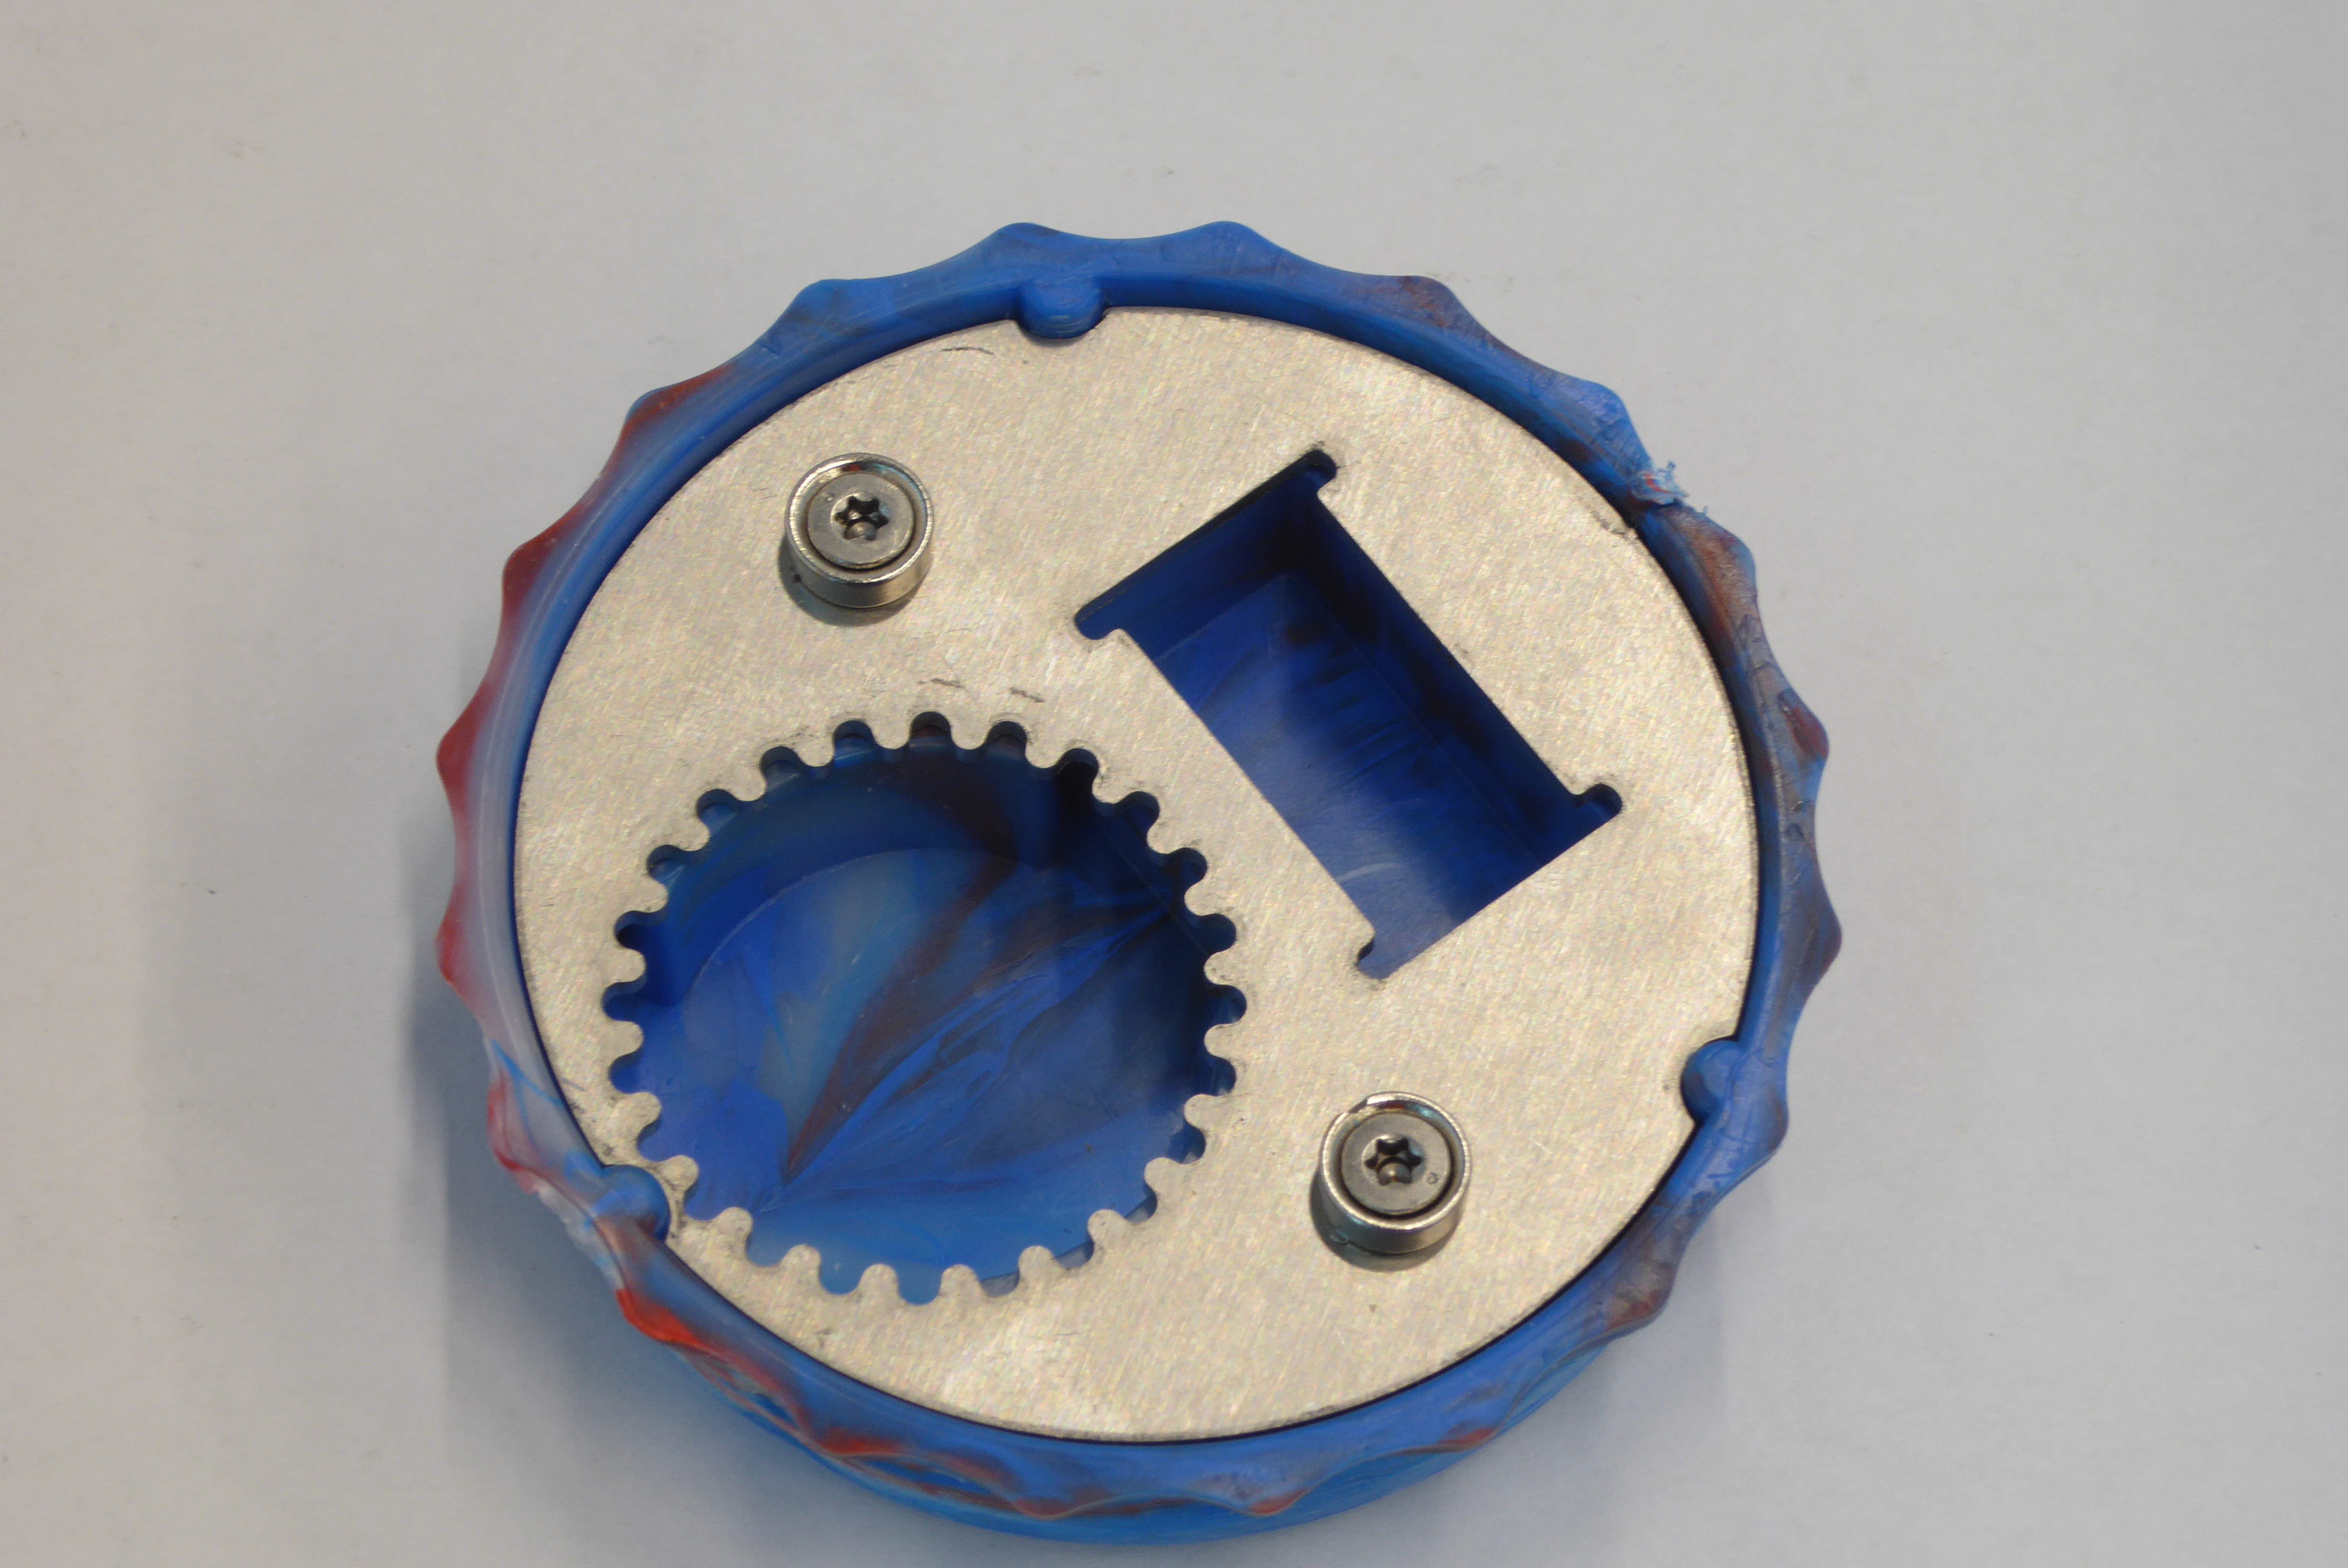
Label: Bottle Opener